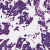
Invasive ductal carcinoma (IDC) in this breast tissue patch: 1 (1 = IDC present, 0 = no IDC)